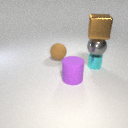
large gray metal sphere above small cyan metal cylinder